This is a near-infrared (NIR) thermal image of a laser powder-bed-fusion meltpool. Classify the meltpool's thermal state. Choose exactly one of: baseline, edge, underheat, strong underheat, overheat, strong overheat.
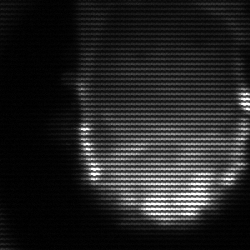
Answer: baseline